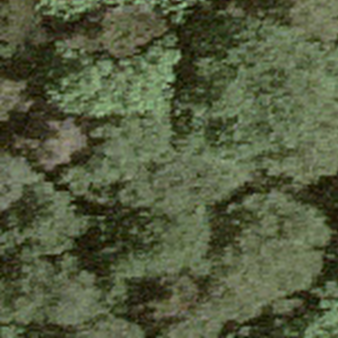
Label: other